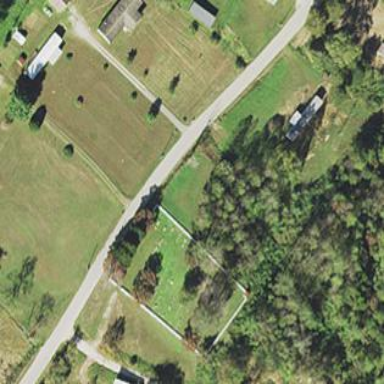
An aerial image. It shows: Cemetery.